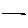
Label: line